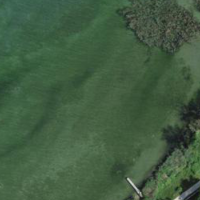
EUNIS habitat code: 14
Species observed at this site:
Filipendula ulmaria